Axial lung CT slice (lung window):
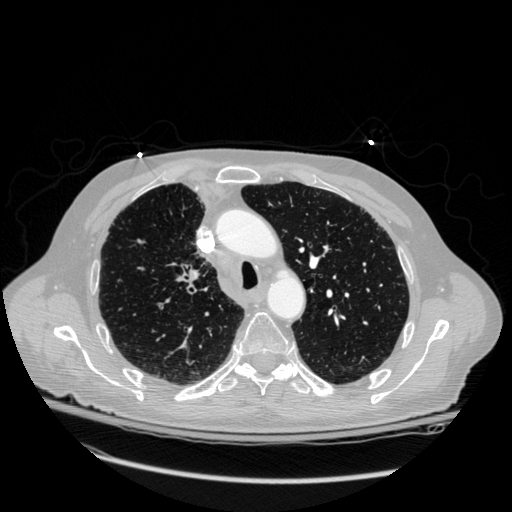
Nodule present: no